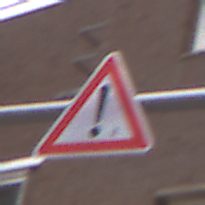
Verkehrszeichen: Gefahrenstelle
Umgebung: Outdoor, Urban
Tageszeit: MorningAfternoon
Wetter: Overcast
Licht: Natural
Jahreszeit: NotSpecified
Kontrast: LowContrast